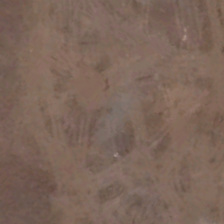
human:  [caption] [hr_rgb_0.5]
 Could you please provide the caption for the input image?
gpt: some irregular tire tracks on the bareland .

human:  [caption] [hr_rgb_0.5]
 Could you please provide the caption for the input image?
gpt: part or bareland with light brown and brown land in it .

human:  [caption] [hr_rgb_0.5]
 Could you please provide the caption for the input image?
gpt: part of brown bareland with some irregular mark in it .

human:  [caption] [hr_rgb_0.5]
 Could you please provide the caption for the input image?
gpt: many tire tracks on the light brown bareland .

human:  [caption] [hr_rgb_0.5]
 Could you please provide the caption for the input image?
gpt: it is totally a piece of bareland .